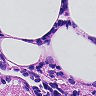
Metastatic tissue present: no